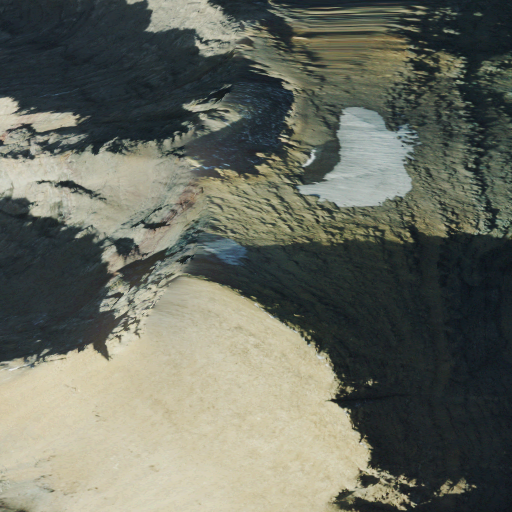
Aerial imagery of mountain in Montana named Mount Cleveland containing barren land and snow